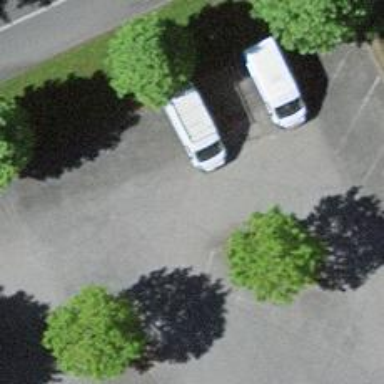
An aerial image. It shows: Road serving as parking aisle.